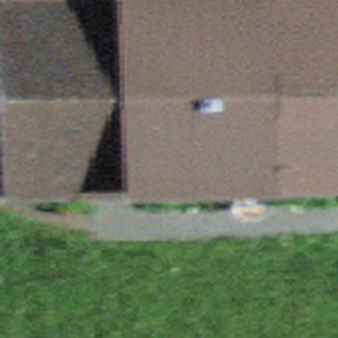
Label: other